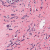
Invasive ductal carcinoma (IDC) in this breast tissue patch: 1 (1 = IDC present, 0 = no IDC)